Question: I have this design for a dashed box:

what is the best way to create this with css3?
I have tried to use the 'border:dashed' - but it's not looking like the design I need.
I'm wondering if there is a way to do this with only css without using background image
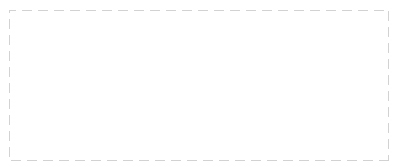
Answer: Try to realize it with two DIV boxes
'''
<!DOCTYPE html>
<html>
<head>
<style>
#outside {
width:400px;
height:150px;
border-style:dashed; border-width:3px;
position: relative;
}
#inside {
background-color: white;
width:404px;
height:154px;
position: absolute;
top:-2px;
left:-2px;
}
</style>
</head>
<body>
<div id="outside">
<div id="inside">
</div>
</div>
</body>
</html>
'''
<URL>